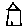
Label: house